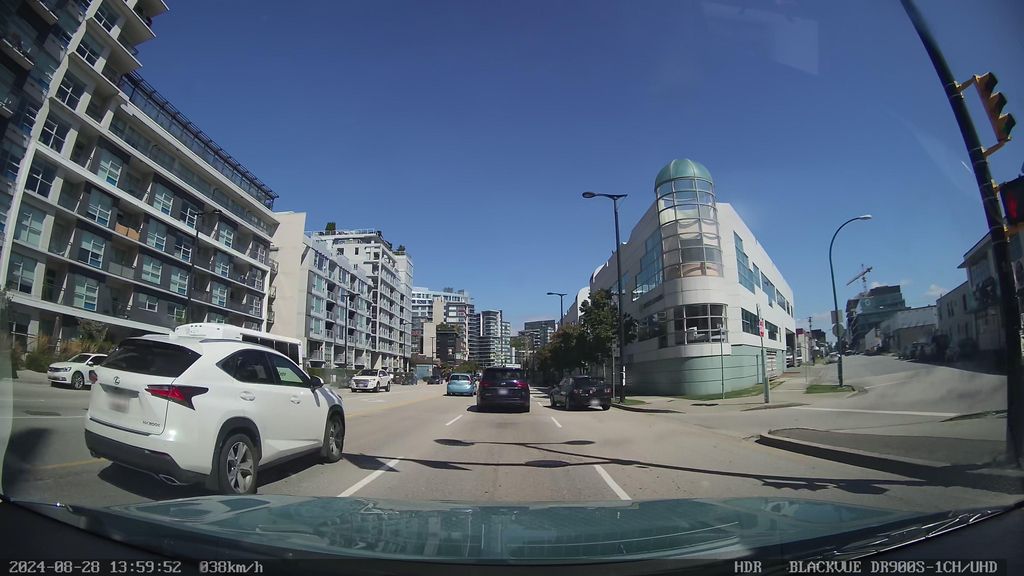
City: vancouver